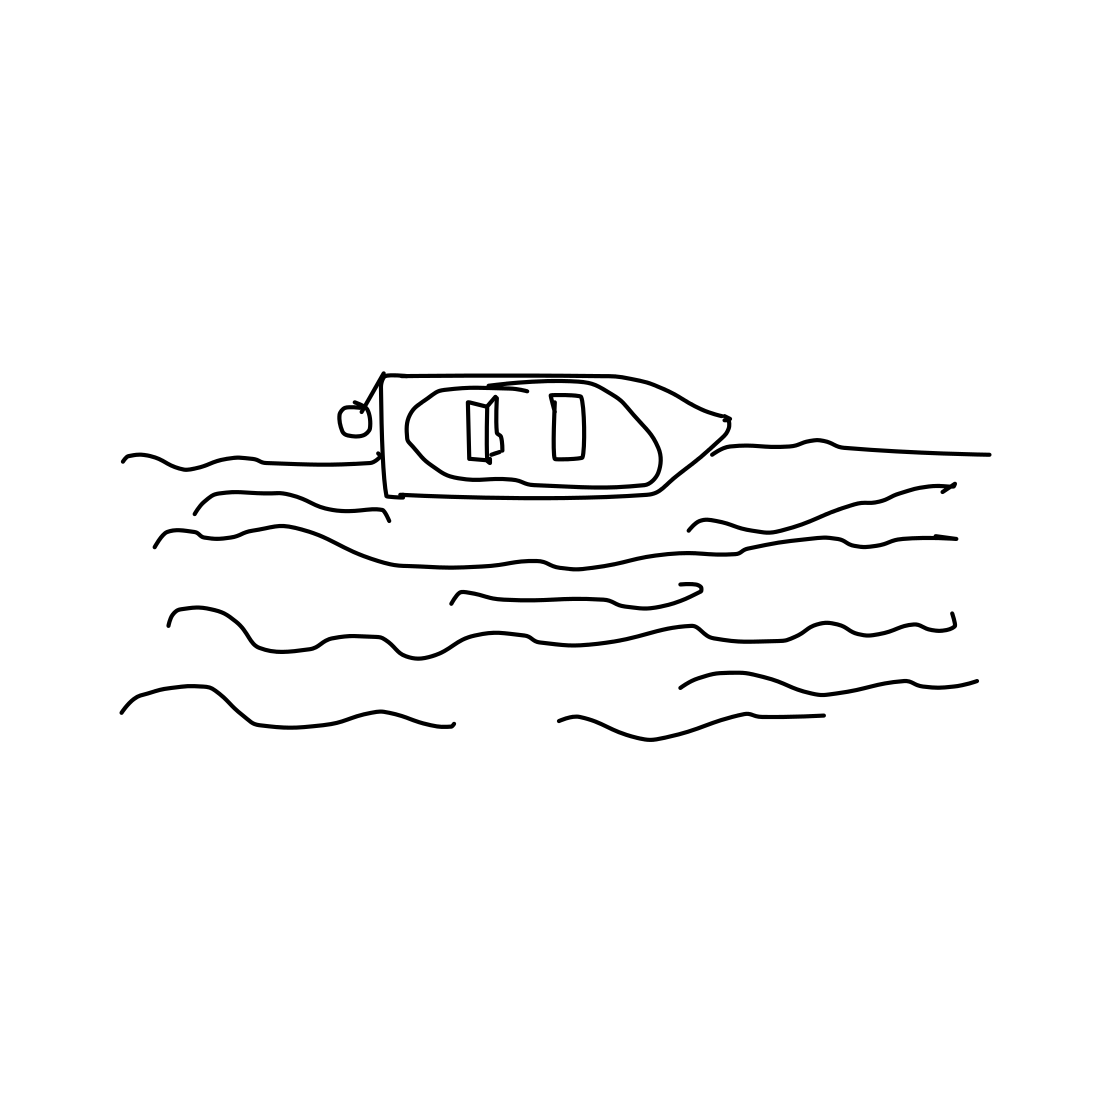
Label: speed-boat